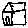
Label: house